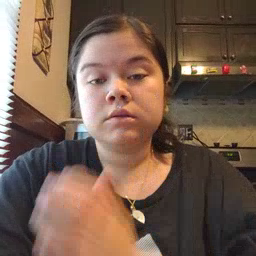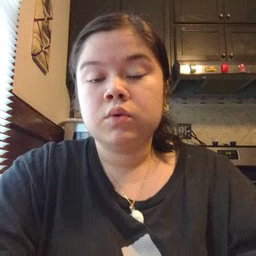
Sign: grass